Aerial crown-view tile of a tropical tree (Barro Colorado Island, Panama), acquired 20240813:
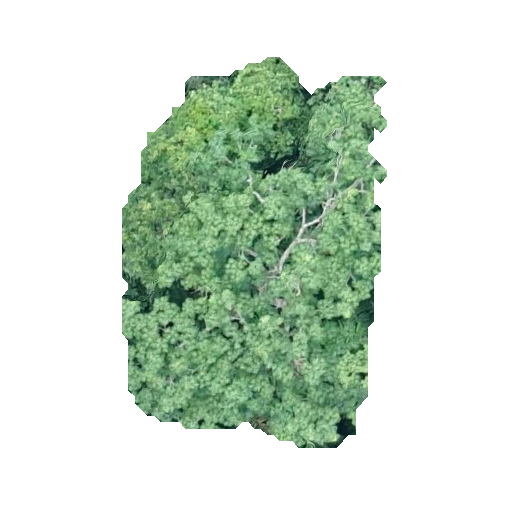
Species: Alseis blackiana
GBIF accepted scientific name: Alseis blackiana
Crown area: 125.928 m²